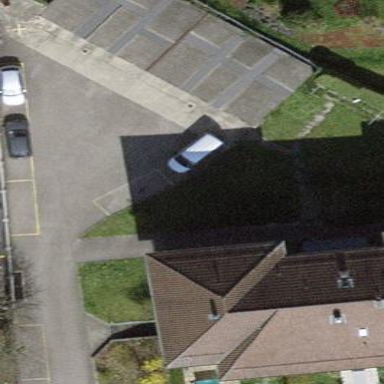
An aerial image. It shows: Group of garages.